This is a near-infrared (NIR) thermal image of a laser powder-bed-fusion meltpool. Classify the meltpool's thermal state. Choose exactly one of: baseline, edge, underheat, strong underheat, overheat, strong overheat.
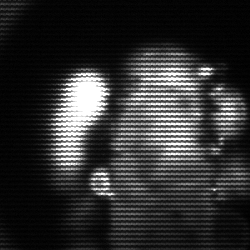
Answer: strong underheat